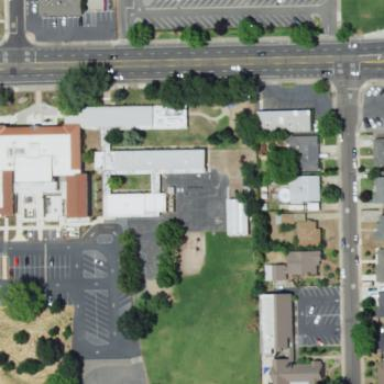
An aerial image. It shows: Kindergarten building.